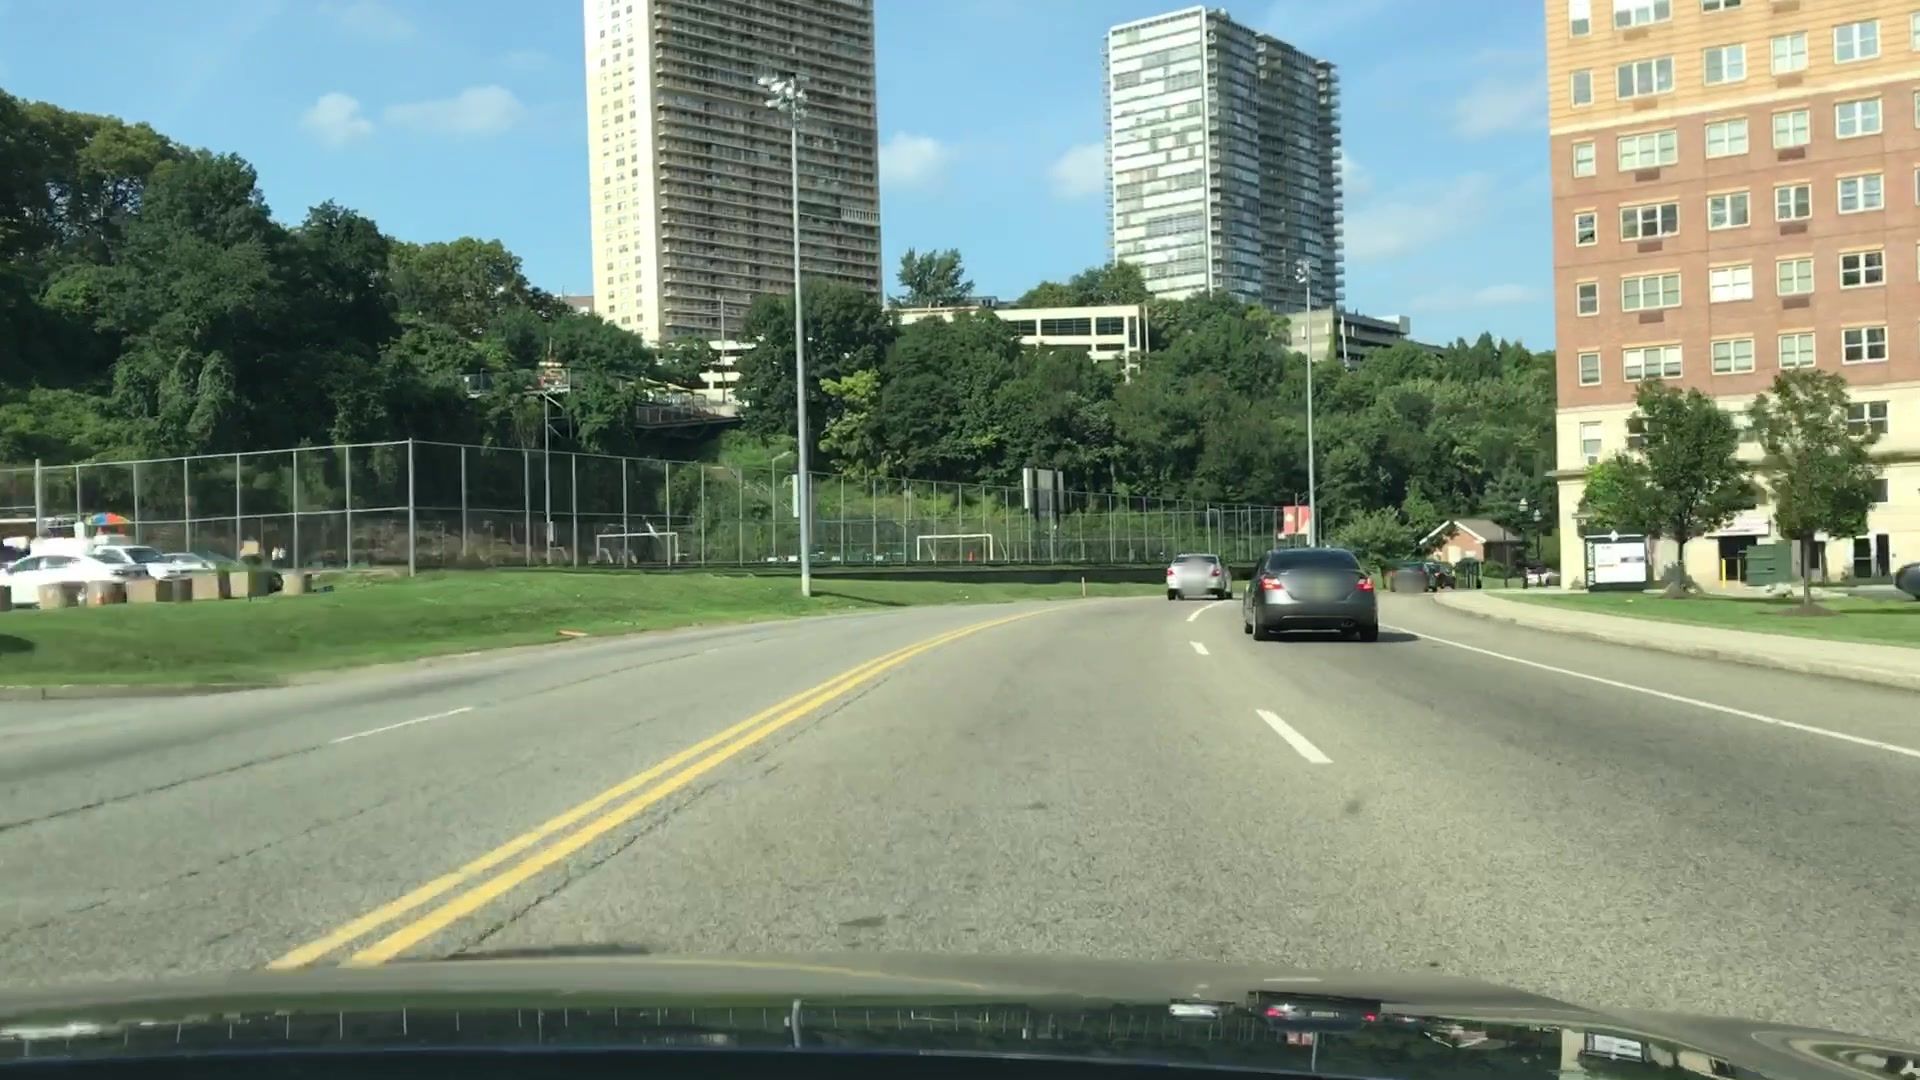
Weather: clear
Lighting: day
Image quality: good
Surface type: driving surface
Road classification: primary
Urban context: urban centre
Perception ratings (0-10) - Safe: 7.52, Lively: 4.29, Beautiful: 4.49, Boring: 3.69, Depressing: 3.15, Wealthy: 4.3